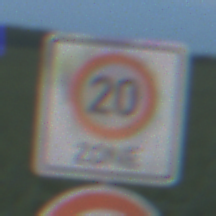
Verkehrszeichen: BeginnZone20
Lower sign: Ueberholverbot
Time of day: SunriseSunset
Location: Outdoor (Nature)
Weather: PartlyCloudy
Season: NotSpecified
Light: Natural